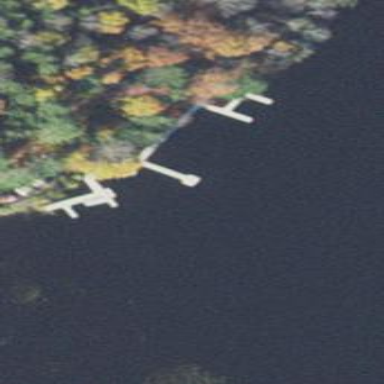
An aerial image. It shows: Dock located along the waterway.